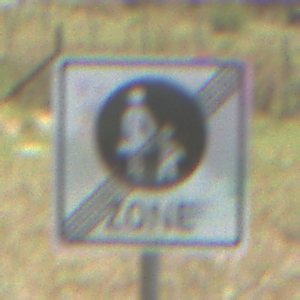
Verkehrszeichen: EndeFussgaengerzone
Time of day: Midday
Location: Outdoor (Nature)
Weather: PartlyCloudy
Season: Autumn
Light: Natural